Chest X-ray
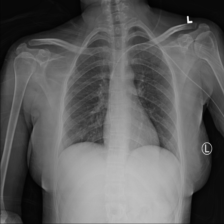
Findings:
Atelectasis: negative
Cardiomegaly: negative
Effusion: negative
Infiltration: negative
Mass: negative
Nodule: negative
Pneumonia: negative
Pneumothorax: negative
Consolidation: negative
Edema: negative
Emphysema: negative
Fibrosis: negative
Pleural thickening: negative
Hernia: negative